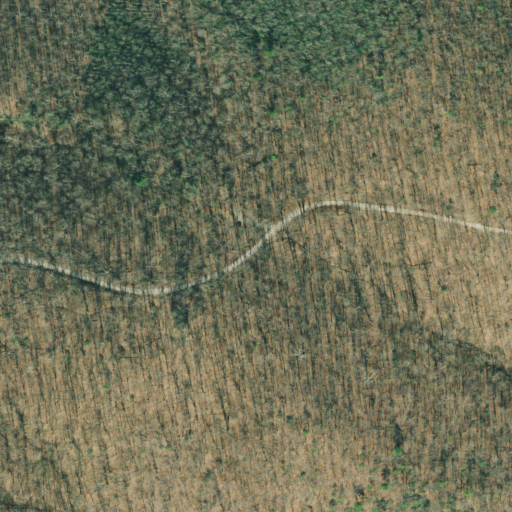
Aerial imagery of gap in Georgia named Big Stamp Gap containing deciduous forest, open development, and mixed forest